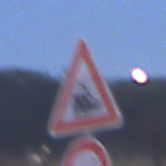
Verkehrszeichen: Bahnuebergang
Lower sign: VerbotUeberholenEinspurigeFahrzeuge
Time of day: SunriseSunset
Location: Outdoor (Nature)
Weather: Clear
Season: NotSpecified
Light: Natural